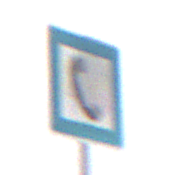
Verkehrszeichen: Fernsprecher
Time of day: Midday
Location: Outdoor (RoadRail)
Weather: Overcast
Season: NotSpecified
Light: Natural